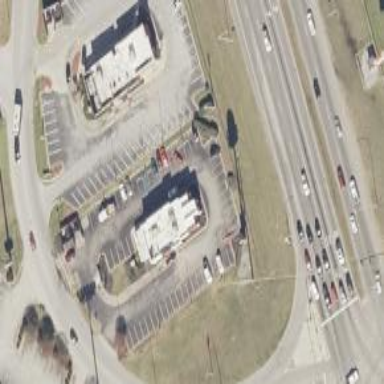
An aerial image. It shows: Parking area.